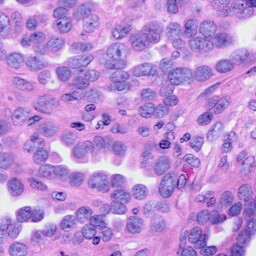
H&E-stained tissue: Ovarian